Interaction volume radius: 10 \u00c5
Interaction volume height: 35 \u00c5
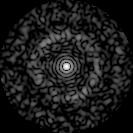
Disorder parameter: 0.8334